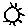
Label: sun